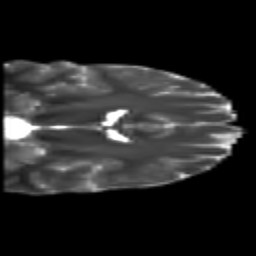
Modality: T2w
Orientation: coronal
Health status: healthy
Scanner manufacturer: siemens
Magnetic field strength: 3 T
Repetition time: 10 s
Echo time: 0.092 s